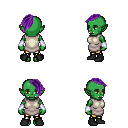
a pixel art fantasy rpg character, female body template, orc, green skin, white tunic, gold greaves, purple long mohawk hairstyle, white cloth bracers, black shoes, four views (front, back, left, right), 2x2 character sprite sheet, small pixel art, hard edges, no anti-aliasing